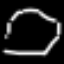
Label: octagon